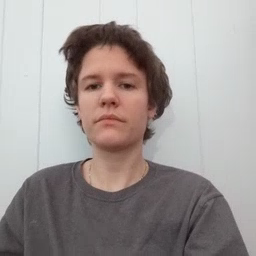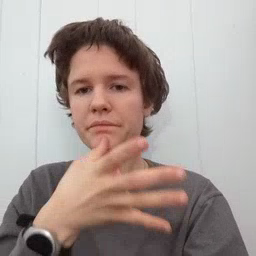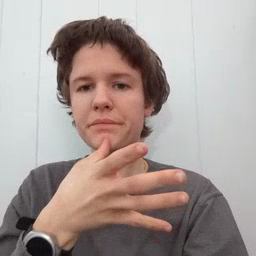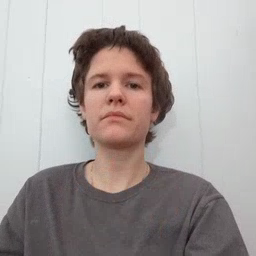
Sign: mom